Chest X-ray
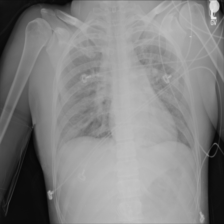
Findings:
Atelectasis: negative
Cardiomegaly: negative
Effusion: negative
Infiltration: negative
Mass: negative
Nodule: negative
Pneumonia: negative
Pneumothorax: negative
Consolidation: negative
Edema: negative
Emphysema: negative
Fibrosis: negative
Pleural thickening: negative
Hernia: negative